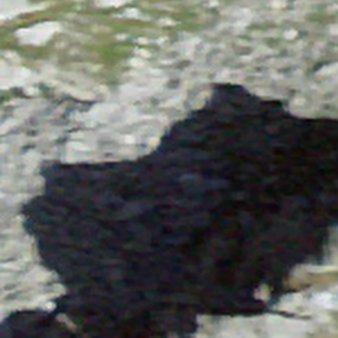
Label: other